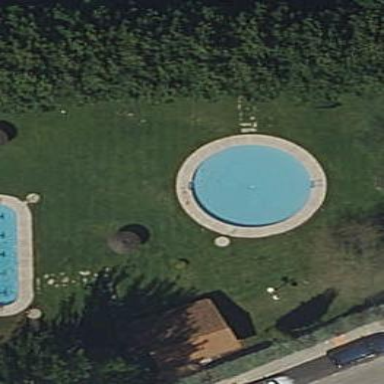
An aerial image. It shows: Swimming pool located in leisure land.